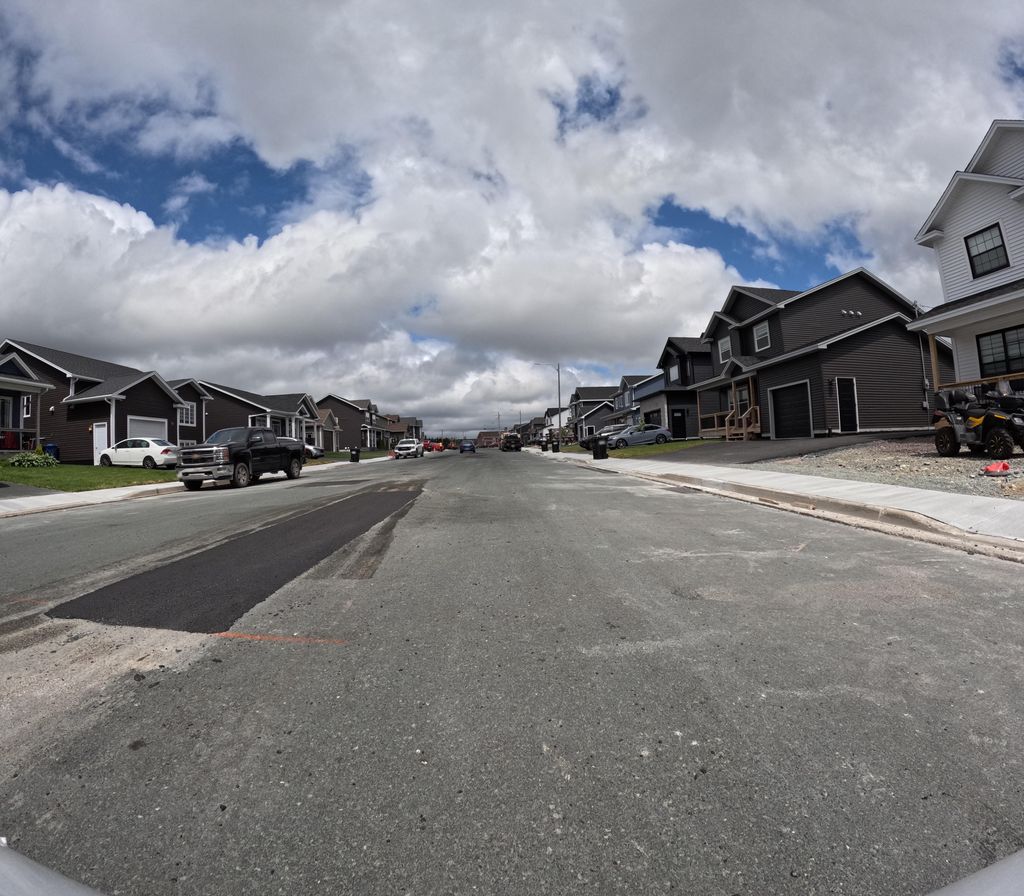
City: st_johns